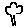
Label: tree